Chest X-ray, PA view. Patient: 25 years old, sex M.
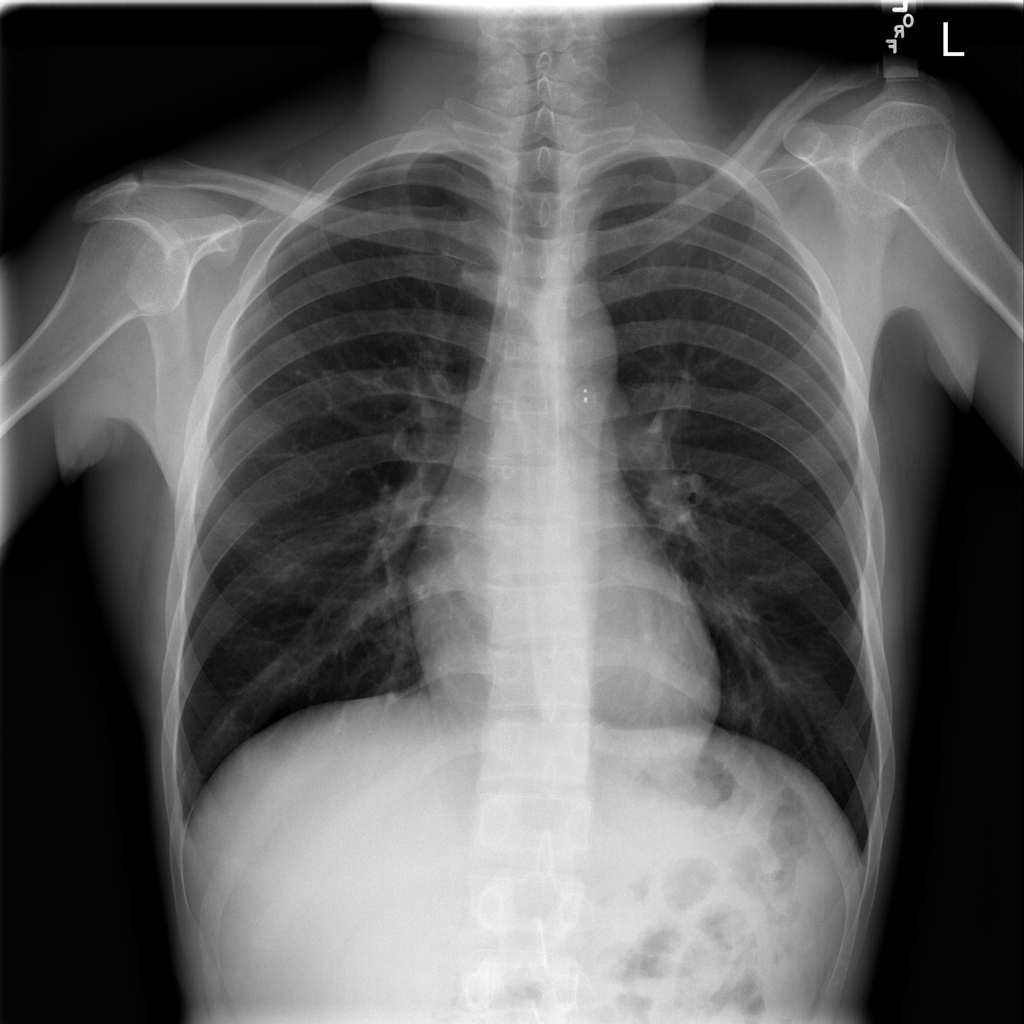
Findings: No Finding